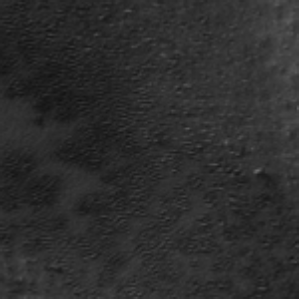
Label: frost